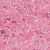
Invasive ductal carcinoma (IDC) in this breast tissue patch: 1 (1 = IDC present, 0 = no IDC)